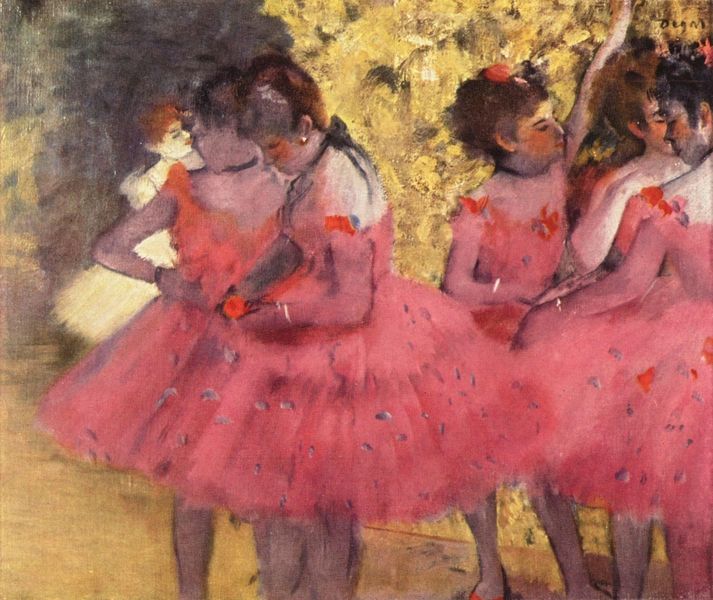
Titel: Tänzerinnen in rosa zwischen den Kulissen
Künstler: Edgar Degas
Standort: København
Institution: Ny Carlsberg Glyptotek
Schlagwörter: baum, blau, blätter, dunkel, feder, himmel, schatten, weiß, bäume, frauen, gelb, grün, impressionismus, mädchen, ausschnitt, bewegung, blume, blumen, braun, damen, degas, edgar degas, frankreich, frau, frisur, grau, hell, hintergrund, kleid, kleider, licht, ohrring, paris, pastell, profil, raum, renoir, rücken, schmuck, schwarz, szene, blüten, haus, rose, rosen, rot, rock, schleife, tanz, jung, wand, arm, arme, federn, gesicht, signatur, vorhang, strauch, busch, boden, gold, haare, ohrringe, bühne, musik, schleifen, tanzen, theater, tänzerin, tänzerinnen, perle, rosa, schulter, seide, zart, kinder, beine, dutt, wangen, balett, ballerina, ballerinas, ballet, ballett, halsband, röcke, schuhe, tanzstunde, tutu, tutus, tüll, tütü, lila, pause, auftritt, balletttänzerinnen, edgar, training, hochsteckfrisur, warten, halsschmuck, impression, punkte, pink, schmetterling, fragment, armband, malerisch, ohring, bäckchen, stall, huhn, bänder, bau, ros, gesellig, hühner, eier, paare, rotes kleid, ballerinen, hüner, schmatterling, 7, bloemen, samtbaender, warm machen, rote tututs, baletteusen